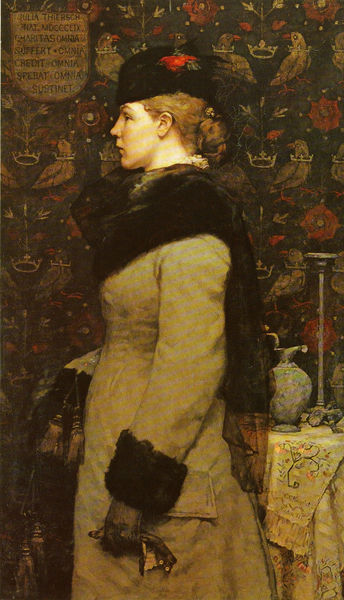
Titel: Julia Thiersch
Künstler: Carl Gustav Hellquist
Standort: München
Institution: Neue Pinakothek
Schlagwörter: blau, dunkel, gemälde, hand, kopf, schatten, umhang, vogel, weiß, grün, blume, blumen, braun, brust, busen, frau, frisur, grau, haar, handschuh, handschuhe, hell, hut, licht, mund, nase, ohr, profil, raum, schwarz, tisch, zimmer, blick, blüte, blüten, dame, rose, rosen, rot, schal, tuch, beige, malerei, muster, teppich, blond, jacke, kappe, mütze, wand, arm, federn, gesicht, knoten, kragen, messer, pelz, stehen, ärmel, bildnis, hals, portrait, porträt, tischdecke, tischtuch, vorhang, öl, vögel, fransen, haare, interieur, mantel, pose, stickerei, decke, innen, pflanzen, kinn, krone, ohren, henkel, kanne, krug, vase, taille, dutt, schrift, seitlich, wangen, schriftzug, ölgemälde, tafel, tapete, wandteppich, symmetrie, inschrift, floral, tischchen, leuchter, deutsch, kordel, junge frau, wange, stola, foto, haarknoten, hängen, seite, text, brille, tasche, wappen, kerzenständer, kerzenhalter, pelzkragen, pelzmantel, julia, troddel, manteltasche, ständer, troddeln, besatz, pelzmütze, pelzkappe, art deco, schwar, quasten, russisch, kronen, wandbespannung, latein, lateinisch, decken, anstecker, handscuhe, tapette, toscj, orthodox, bürgerliche, handschu, twsche, hanschuhe, dame im pelz